Field crop: maize
Growth stage: 2
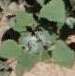
Species: chenopodium